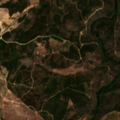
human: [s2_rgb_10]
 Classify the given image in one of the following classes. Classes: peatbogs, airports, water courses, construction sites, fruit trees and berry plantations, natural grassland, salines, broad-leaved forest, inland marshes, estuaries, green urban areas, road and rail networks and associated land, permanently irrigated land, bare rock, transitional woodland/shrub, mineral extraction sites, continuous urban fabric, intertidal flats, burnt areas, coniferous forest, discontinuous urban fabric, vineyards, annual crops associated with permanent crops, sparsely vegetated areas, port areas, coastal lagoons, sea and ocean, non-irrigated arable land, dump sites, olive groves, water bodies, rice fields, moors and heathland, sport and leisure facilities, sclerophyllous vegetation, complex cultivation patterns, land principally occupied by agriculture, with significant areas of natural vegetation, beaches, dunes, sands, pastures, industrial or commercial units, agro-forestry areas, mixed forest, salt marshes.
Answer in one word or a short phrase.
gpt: broad-leaved forest, transitional woodland/shrub